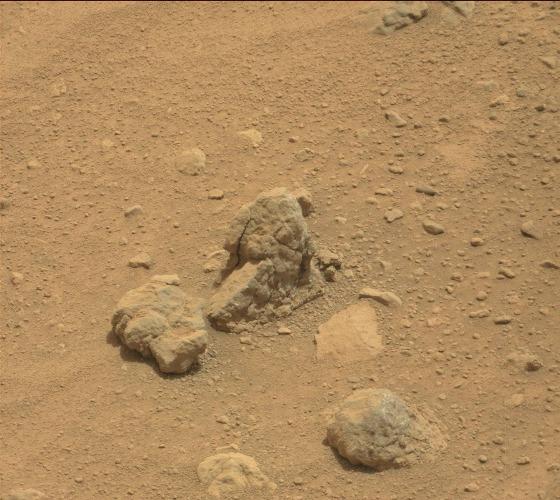
Terrain classes present: Bedrock, Gravel / Sand / Soil, Rock, Shadow